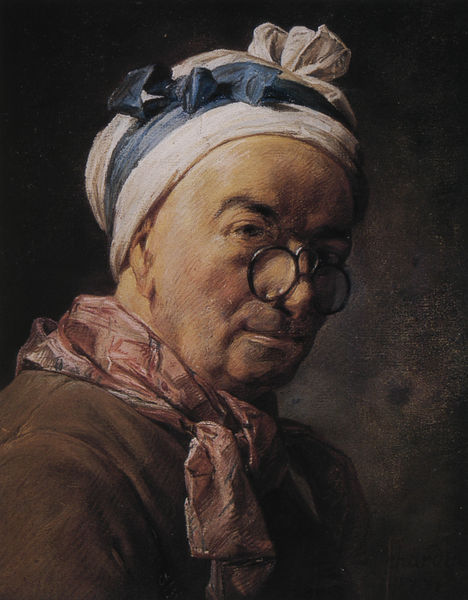
Titel: Selbstporträt mit Brille
Künstler: Jean-Baptiste Siméon Chardin
Standort: Paris
Institution: Musée du Louvre
Schlagwörter: blau, dunkel, gemälde, haut, kopf, mann, schatten, weiß, ocker, braun, frankreich, frau, grau, hell, hut, kreide, licht, mund, nase, ohr, orange, profil, schwarz, stirn, blick, schal, tuch, beige, haube, schleife, alt, jacke, mütze, wand, alte, augen, band, falten, gesicht, inkarnat, knoten, bildnis, portrait, porträt, öl, kostüm, realismus, schleifen, kinn, lippen, ohren, rokoko, rosa, schulter, schultern, magd, ansicht, haarband, verkleidung, kopftuch, ernst, streng, brauen, chauve, foulard, france, halstuch, homme, manteau, marron, nez, noeud, oreille, serieux, maler, dreiviertelansicht, wange, geschlecht, oberkörper, kritisch, spitzweg, alter, bruan, schraffur, blanc, noir, dreiviertel, brille, chapeau, selbstbildnis, leinwand, chardin, kneifer, zwickel, zwicker, köchin, augengläser, halbprofil, rasiert, zentral, binde, sombre, drapé, aufklärung, femme, peintre, oma, lumière, ombre, opa, turban, cheveux, peinture, monokel, rumpf, bleu, ocre, gewickelt, pinakothek, costume, dillis, schall, dessin, cardin, vieux, réalisme, impressionnisme, triste, visage, rose, bildmitte, pastel, lunette, autoportrait, tuvh, bandeau, rembrandt, bonnet, tissu, lunettes, fond, binokel, binocle, schlafhaube, obscur, regard, sehhilfe, witwe bolte, monockel, schlupp, nasenzwicker, ruban, écharpe, trois quarts, la tour, levres, fichu, maurice quentin de la tour, portrait latour, 19. jahrhundert, chal, ernt, slbstbildnis, schleid, lorgnons, 18e siècle, surcils, binocles, drapés, bizarre, besicle, lunnettes, noué, bésicles, crayons de couleur